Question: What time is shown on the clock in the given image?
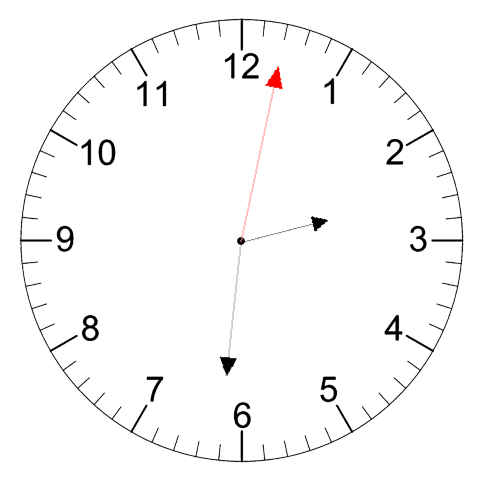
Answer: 02:31:02